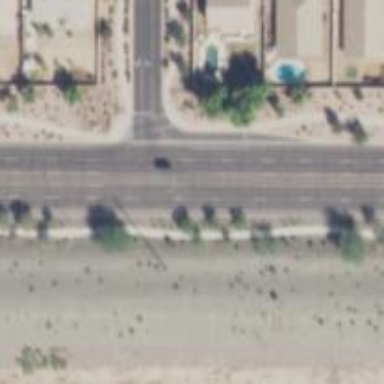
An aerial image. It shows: Secondary road with asphalt surface.